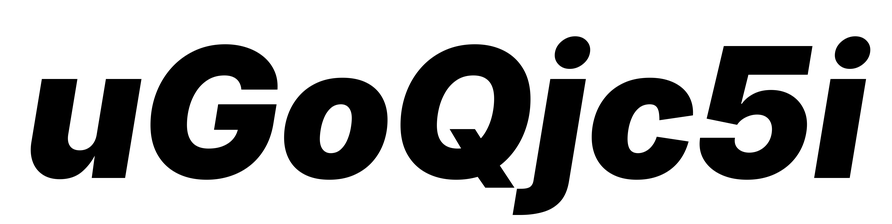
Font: Inter-Italic_Black_Italic